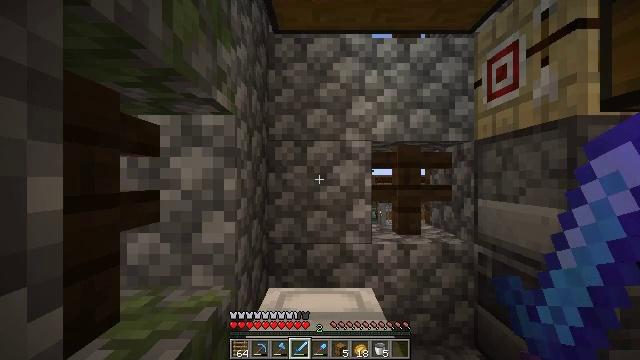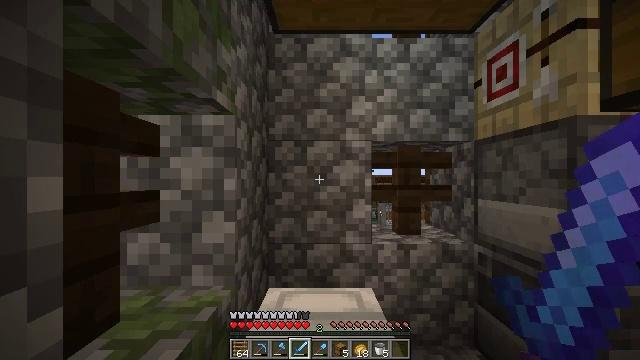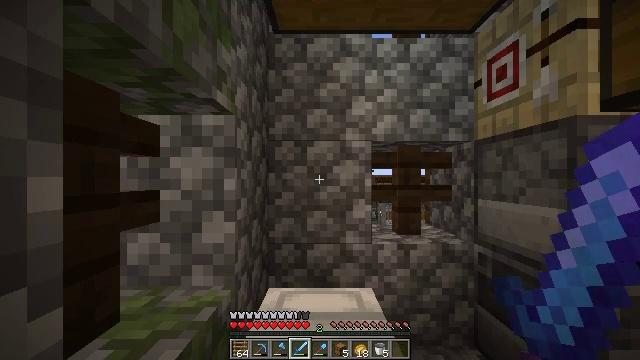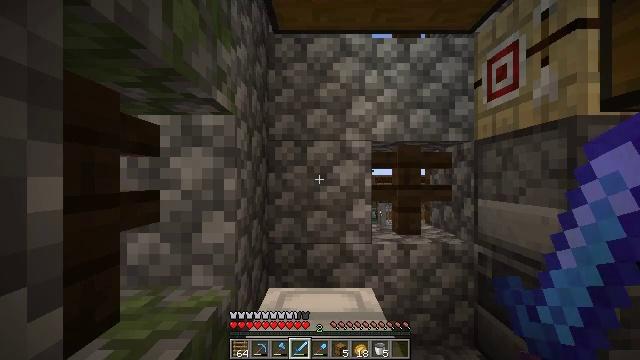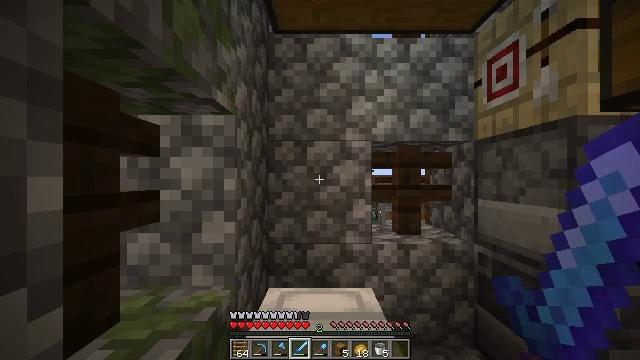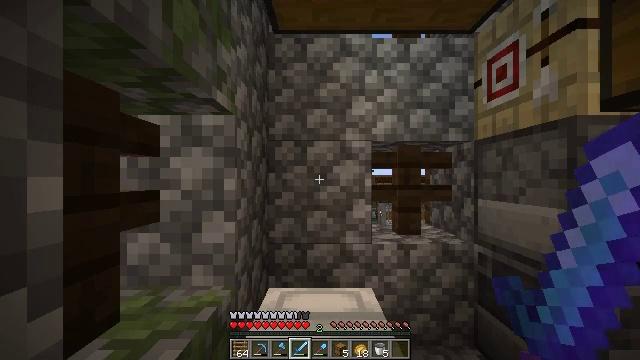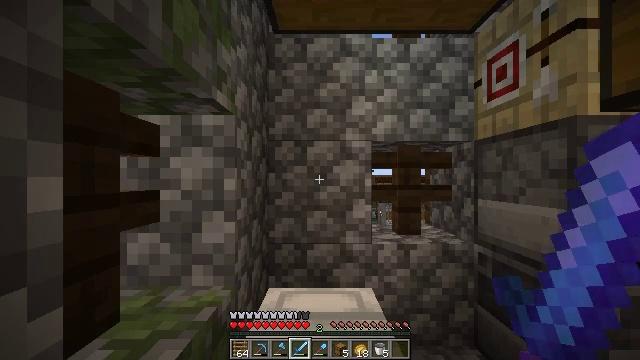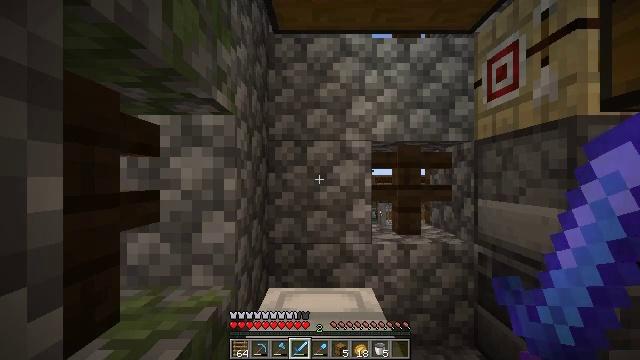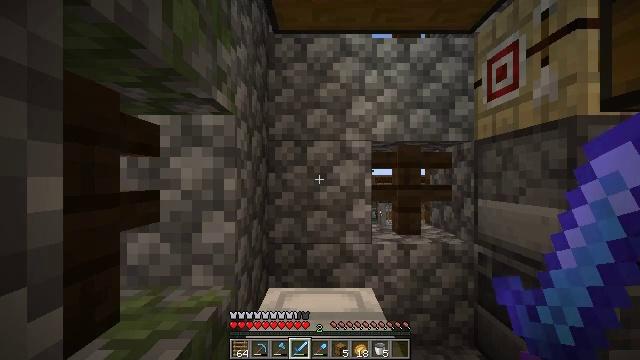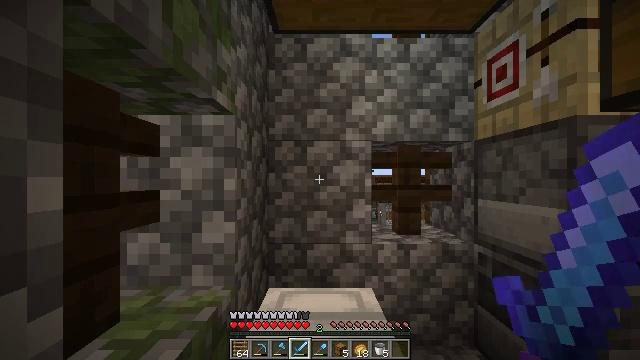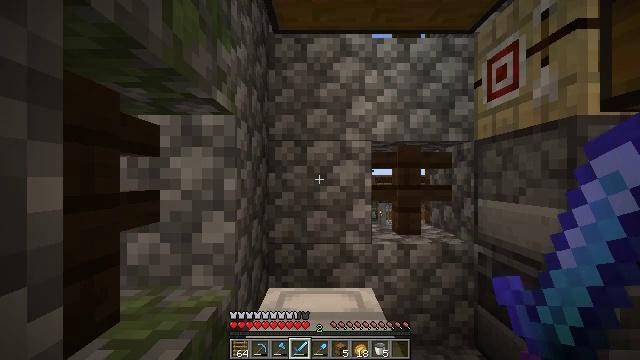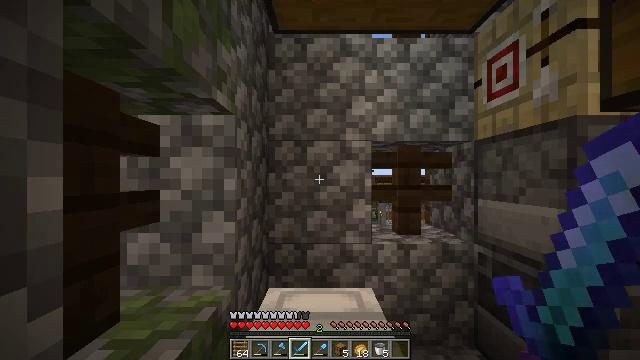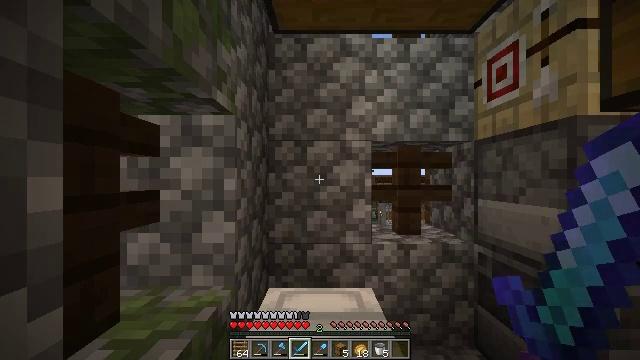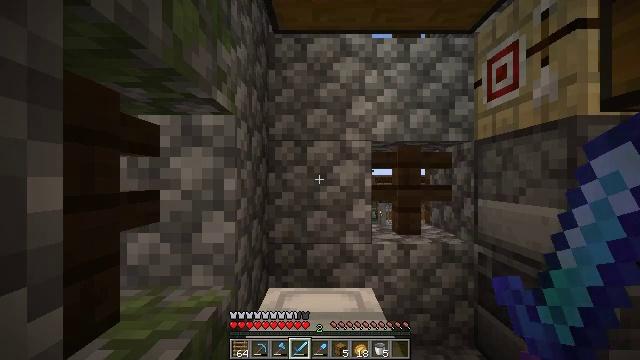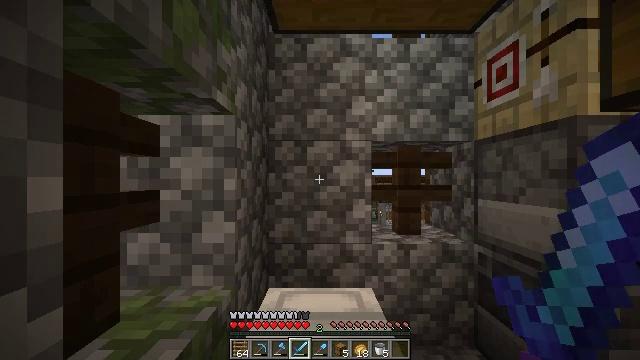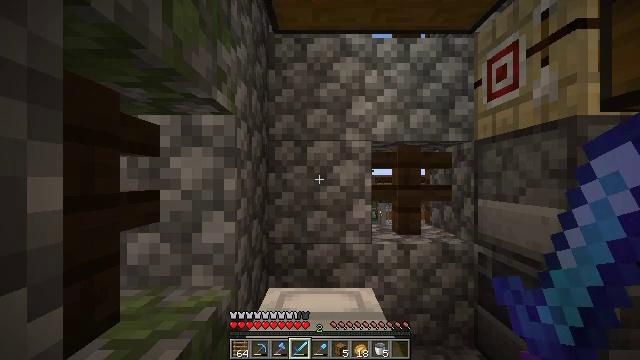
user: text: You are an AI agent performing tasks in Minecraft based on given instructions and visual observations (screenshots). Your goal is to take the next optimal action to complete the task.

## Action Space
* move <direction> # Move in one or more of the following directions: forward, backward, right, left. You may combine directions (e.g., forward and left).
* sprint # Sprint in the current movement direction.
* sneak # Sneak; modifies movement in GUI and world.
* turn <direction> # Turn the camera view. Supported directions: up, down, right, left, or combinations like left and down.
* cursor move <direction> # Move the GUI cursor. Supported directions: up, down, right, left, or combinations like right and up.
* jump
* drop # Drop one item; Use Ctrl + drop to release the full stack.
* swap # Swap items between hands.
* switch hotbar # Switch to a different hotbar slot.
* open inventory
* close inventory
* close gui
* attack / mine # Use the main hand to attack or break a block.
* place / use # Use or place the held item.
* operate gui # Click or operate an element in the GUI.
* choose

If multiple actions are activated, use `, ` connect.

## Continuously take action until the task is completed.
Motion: motion action
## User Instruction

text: Break the glass block.
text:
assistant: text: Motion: no_op
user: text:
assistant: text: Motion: no_op
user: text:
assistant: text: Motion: no_op
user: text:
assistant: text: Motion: no_op
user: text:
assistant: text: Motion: no_op
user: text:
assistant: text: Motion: no_op
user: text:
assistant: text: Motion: no_op
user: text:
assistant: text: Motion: no_op
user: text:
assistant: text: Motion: no_op
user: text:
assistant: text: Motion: no_op
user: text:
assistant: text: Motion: no_op
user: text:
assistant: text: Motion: no_op
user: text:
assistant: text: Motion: no_op
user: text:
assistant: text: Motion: no_op
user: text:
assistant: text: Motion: no_op
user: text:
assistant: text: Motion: no_op
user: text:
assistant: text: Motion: no_op
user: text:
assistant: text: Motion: no_op
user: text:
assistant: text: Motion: no_op
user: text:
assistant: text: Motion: no_op
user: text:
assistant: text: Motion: no_op
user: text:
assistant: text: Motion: no_op
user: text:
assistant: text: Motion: no_op
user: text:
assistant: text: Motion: no_op
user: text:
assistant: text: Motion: no_op
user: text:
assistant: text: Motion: no_op
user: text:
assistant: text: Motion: no_op
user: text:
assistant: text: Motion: no_op
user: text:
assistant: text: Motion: no_op
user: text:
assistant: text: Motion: no_op